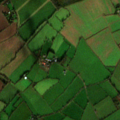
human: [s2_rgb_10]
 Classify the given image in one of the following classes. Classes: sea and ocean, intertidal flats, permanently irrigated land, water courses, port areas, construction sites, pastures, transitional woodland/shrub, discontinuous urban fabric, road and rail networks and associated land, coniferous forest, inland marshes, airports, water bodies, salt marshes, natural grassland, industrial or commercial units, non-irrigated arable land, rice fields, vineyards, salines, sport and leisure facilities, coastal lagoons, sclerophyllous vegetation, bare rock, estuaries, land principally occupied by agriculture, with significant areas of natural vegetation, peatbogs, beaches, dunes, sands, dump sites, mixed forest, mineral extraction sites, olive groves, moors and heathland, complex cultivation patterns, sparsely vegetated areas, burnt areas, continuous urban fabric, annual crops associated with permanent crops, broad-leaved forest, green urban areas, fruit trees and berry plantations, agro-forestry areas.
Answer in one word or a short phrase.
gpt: non-irrigated arable land, pastures, coniferous forest